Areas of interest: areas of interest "Business Office Building"
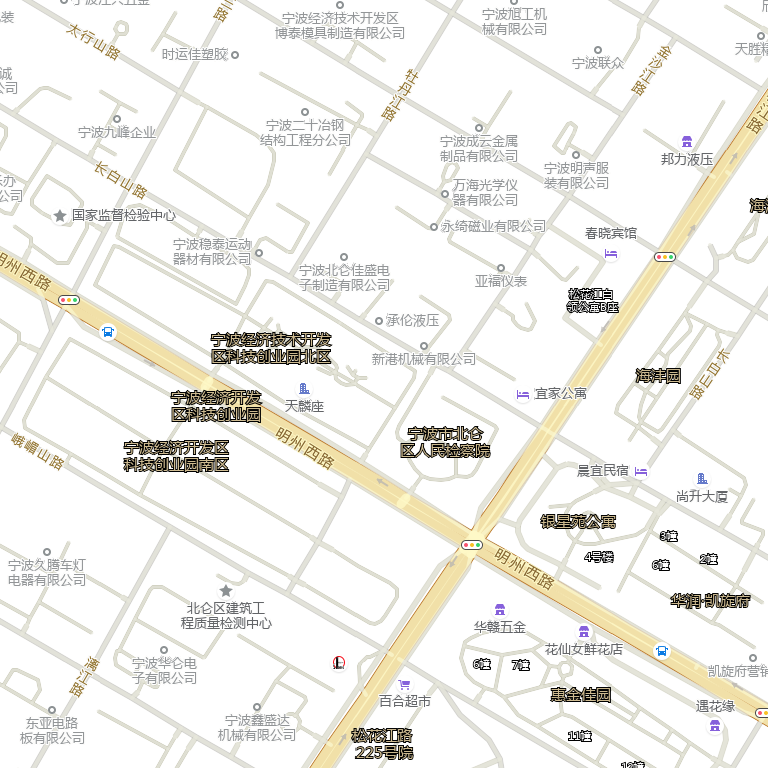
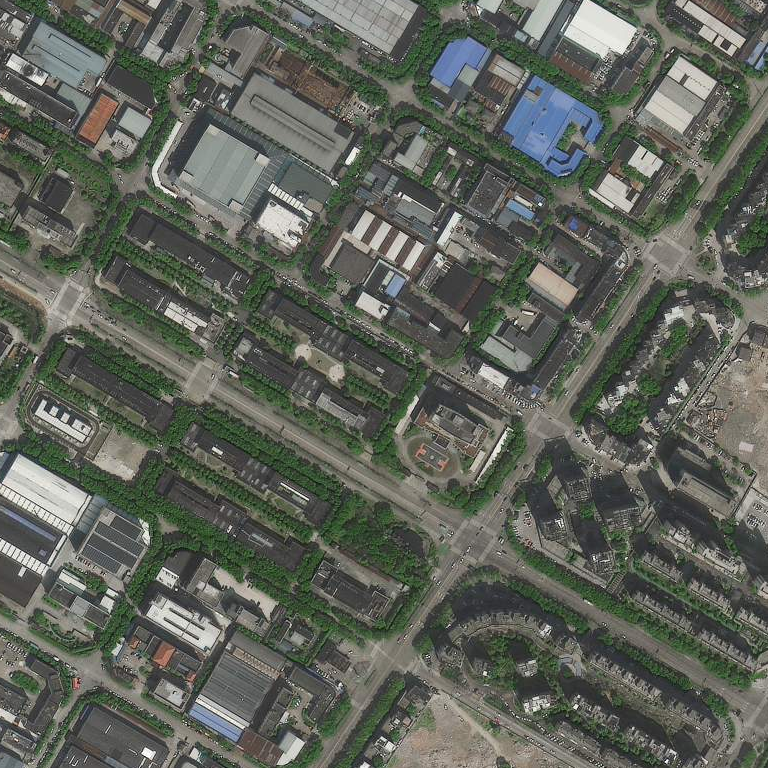